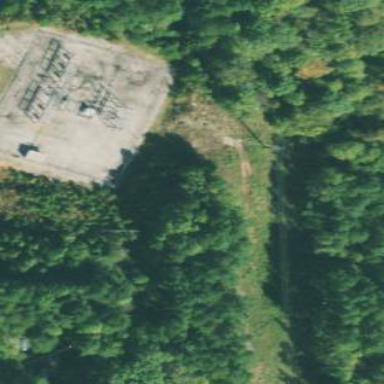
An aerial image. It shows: Distribution power substation secured by fence.